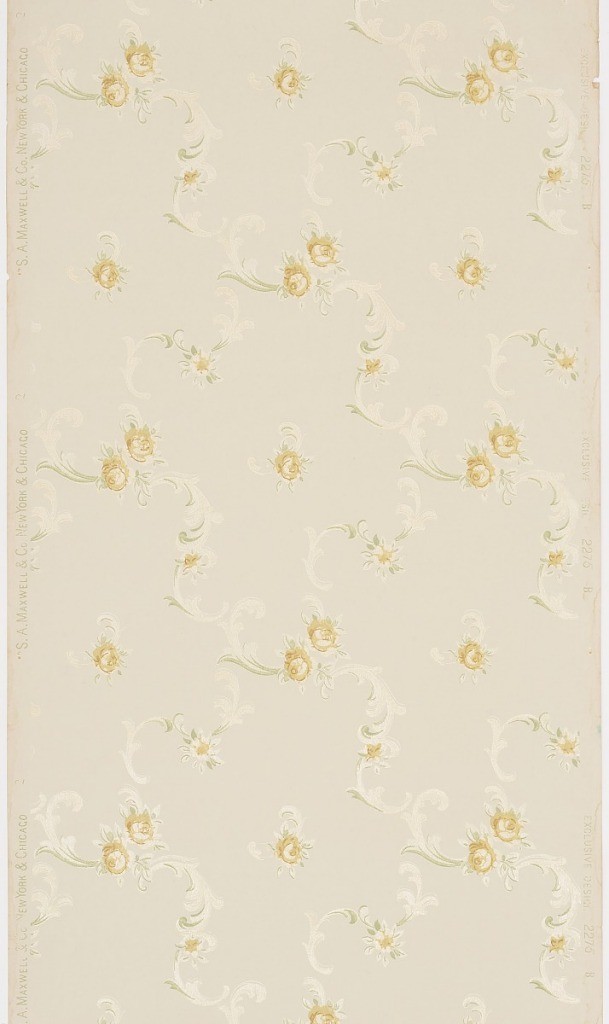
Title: Ceiling paper
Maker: Maxwell & Co., S.A., Chicago, Illinois, USA
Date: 1905–1915
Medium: Machine-printed paper, liquid mica
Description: Stylized yellow flowers and scrolling acanthus foliage create a loose framework with a centered single yellow flower.